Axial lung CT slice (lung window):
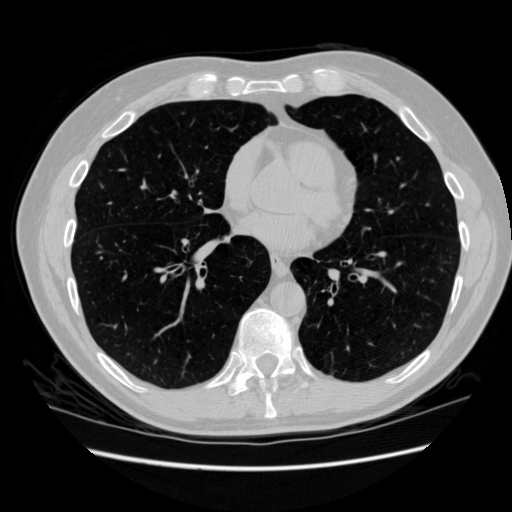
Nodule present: no